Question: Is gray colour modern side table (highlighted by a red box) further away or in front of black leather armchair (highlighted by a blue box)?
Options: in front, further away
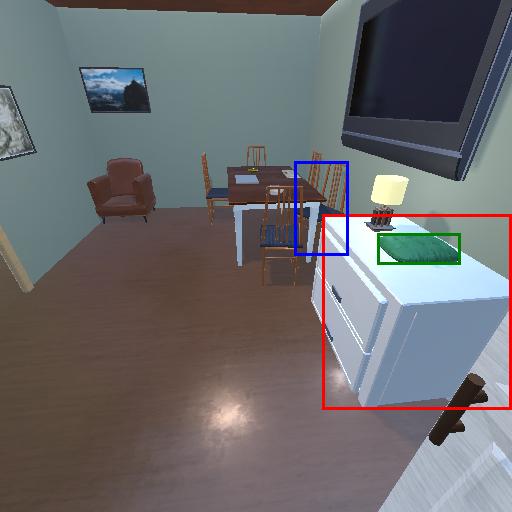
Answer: in front